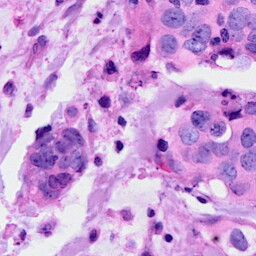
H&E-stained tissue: Breast